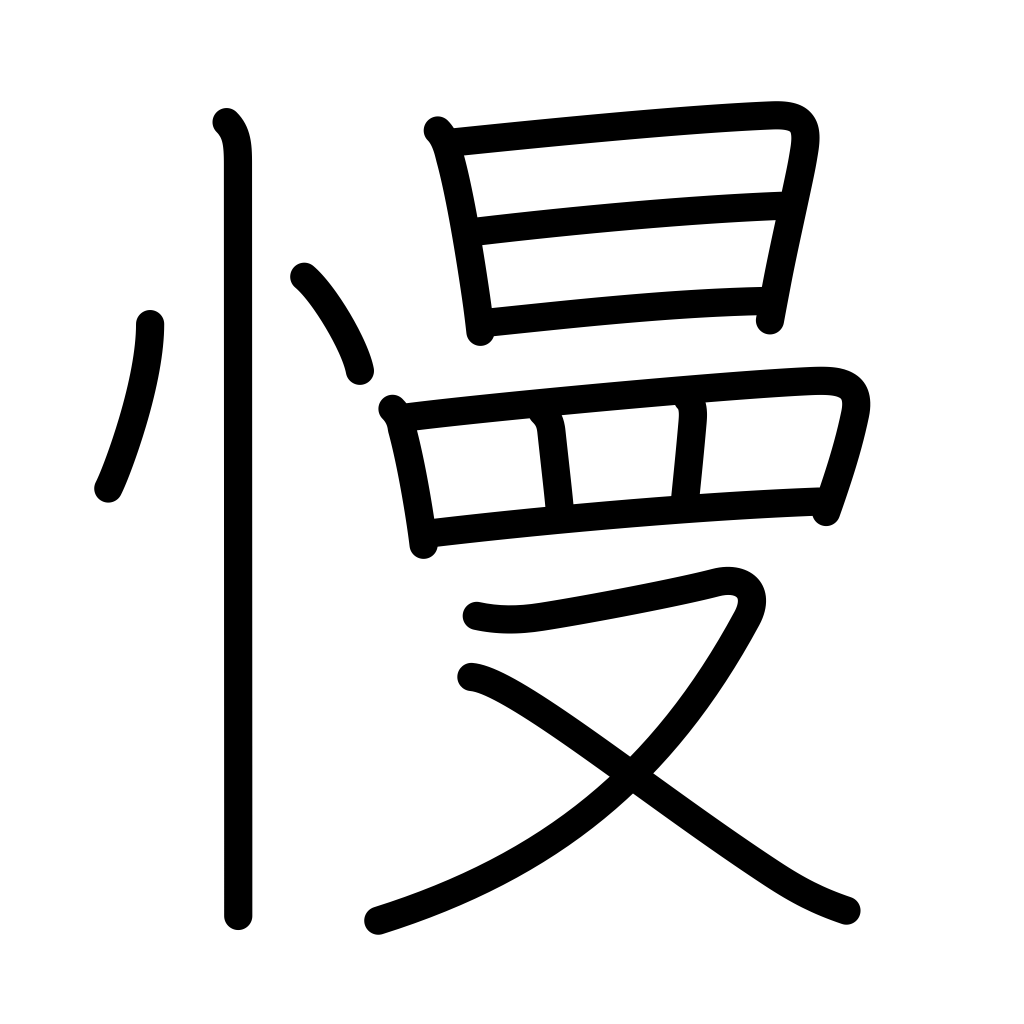
Meaning: ridicule, laziness